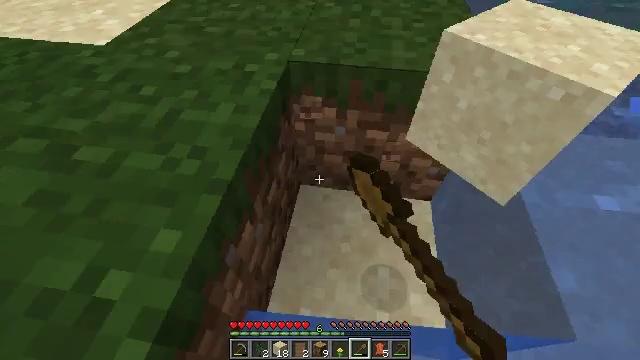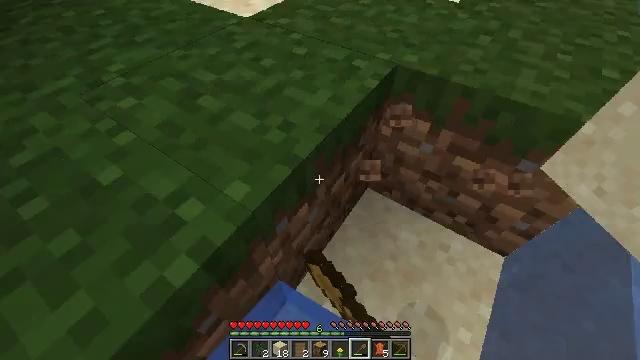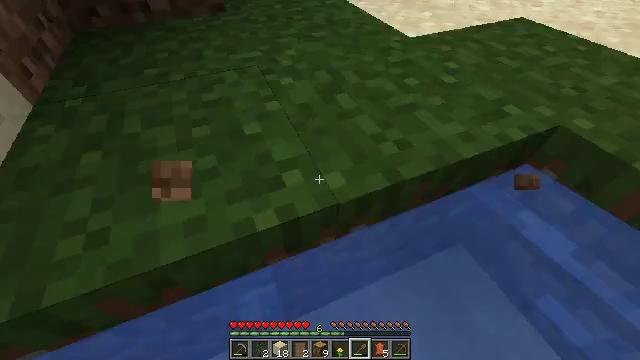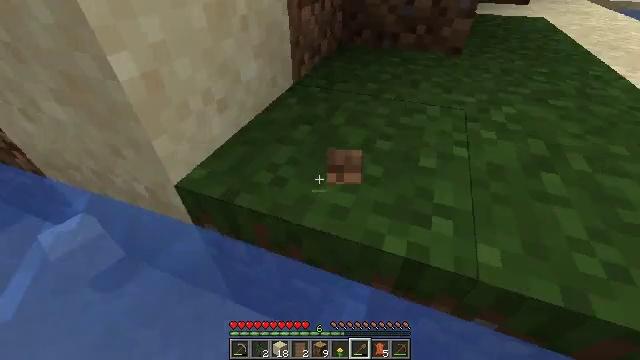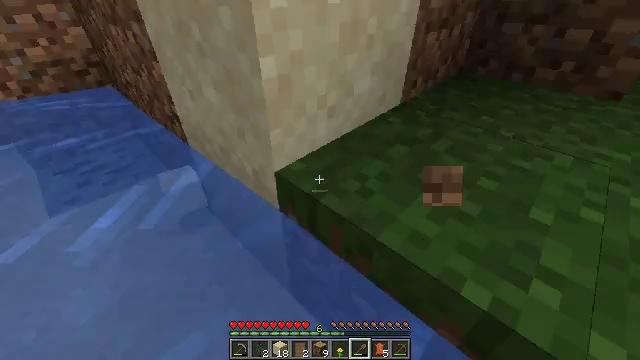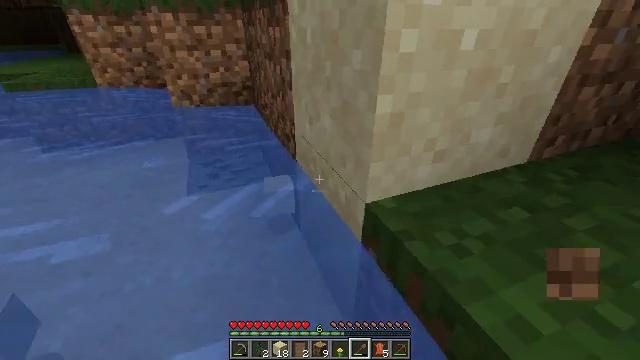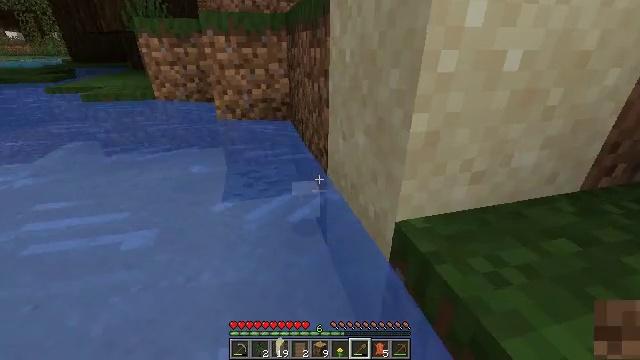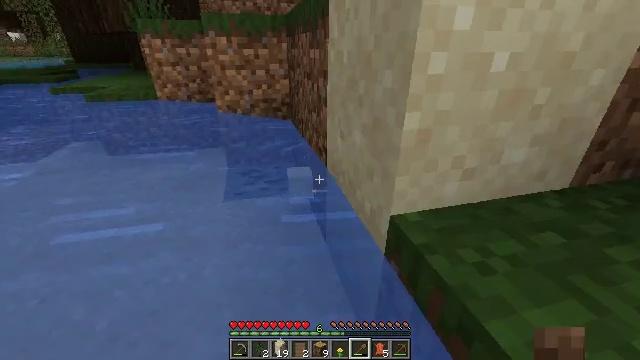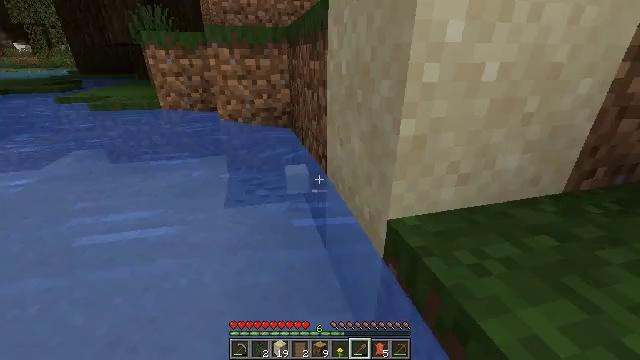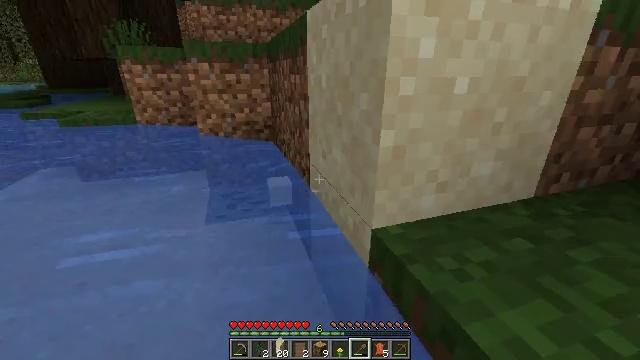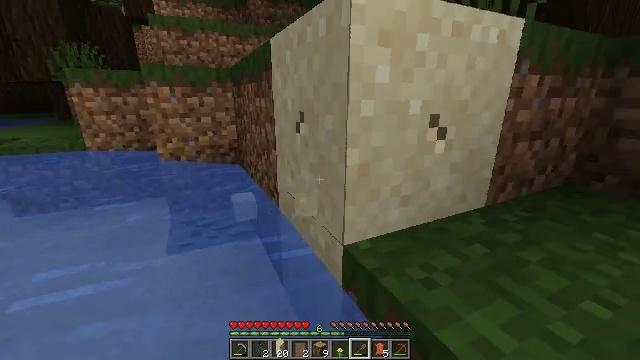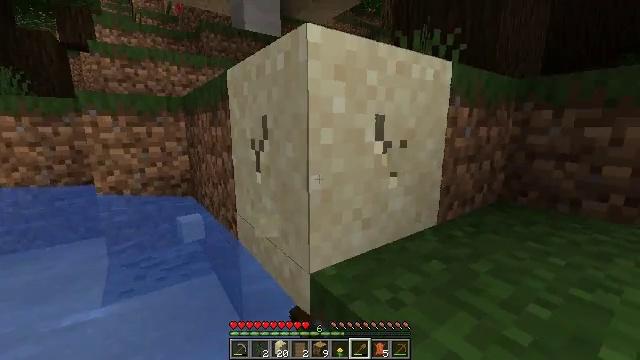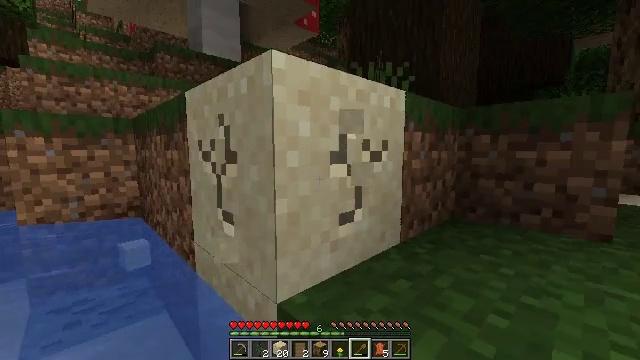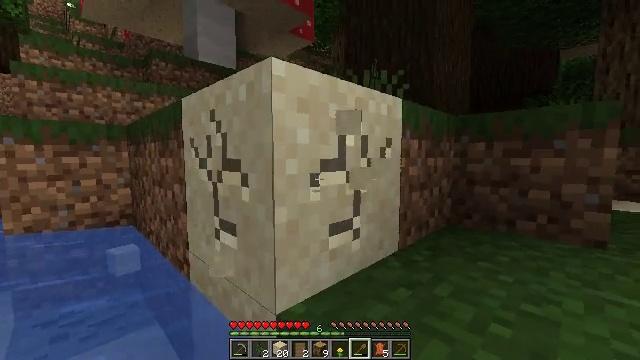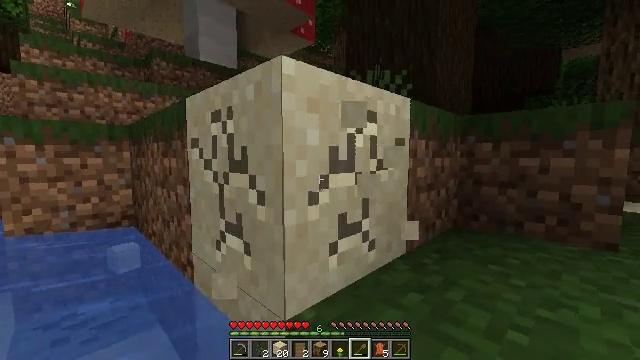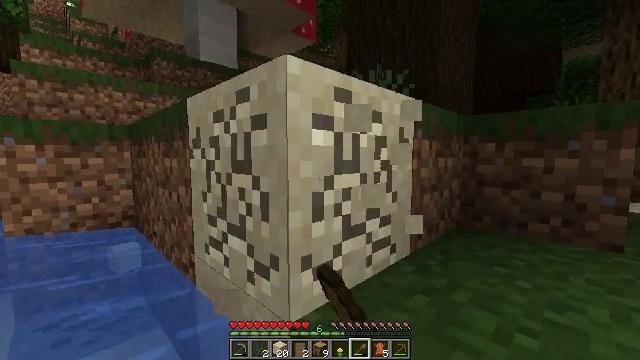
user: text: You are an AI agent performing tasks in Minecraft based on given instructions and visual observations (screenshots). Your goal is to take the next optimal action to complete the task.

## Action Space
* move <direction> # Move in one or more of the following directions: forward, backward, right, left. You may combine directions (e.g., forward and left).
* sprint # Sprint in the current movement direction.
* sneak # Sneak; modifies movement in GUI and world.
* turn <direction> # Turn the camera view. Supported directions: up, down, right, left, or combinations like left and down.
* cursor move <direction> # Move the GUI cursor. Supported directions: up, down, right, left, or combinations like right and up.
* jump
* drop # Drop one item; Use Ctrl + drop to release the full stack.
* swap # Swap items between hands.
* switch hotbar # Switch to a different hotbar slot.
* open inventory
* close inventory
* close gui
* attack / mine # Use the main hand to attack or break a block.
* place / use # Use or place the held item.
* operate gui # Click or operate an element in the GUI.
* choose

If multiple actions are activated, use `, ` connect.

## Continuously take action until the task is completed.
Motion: motion action
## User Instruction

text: Mine sand by the water.
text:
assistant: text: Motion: move back and move right, turn left, attack / mine
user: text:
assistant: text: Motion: move back and move right, turn left and up, attack / mine
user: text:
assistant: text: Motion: move back and move right, turn left and up
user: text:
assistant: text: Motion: move back and move right, turn left and up
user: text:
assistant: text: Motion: move back and move right, turn left and up
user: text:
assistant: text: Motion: move back and move right, turn left and up
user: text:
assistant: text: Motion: move back and move left
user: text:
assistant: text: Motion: move left, turn up
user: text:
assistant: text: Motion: move left, turn right and up
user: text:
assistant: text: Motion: move left, turn right and up, attack / mine
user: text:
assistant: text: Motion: move left, turn right and up, attack / mine
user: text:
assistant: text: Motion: move left, turn right and up, attack / mine
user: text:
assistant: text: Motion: move left, turn right and up, attack / mine
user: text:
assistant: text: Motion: move left, attack / mine
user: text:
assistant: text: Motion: move left, attack / mine
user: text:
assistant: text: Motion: move left, attack / mine
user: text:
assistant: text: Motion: move left, attack / mine
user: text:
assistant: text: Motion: move left, attack / mine
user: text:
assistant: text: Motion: move left, turn right and down, attack / mine
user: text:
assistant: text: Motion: move left, turn right and down, attack / mine
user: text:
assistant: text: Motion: move left, turn right and down, attack / mine
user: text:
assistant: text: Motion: move left, turn right and down, attack / mine
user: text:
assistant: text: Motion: move left, attack / mine
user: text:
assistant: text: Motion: move left, turn right and down, attack / mine
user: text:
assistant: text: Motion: turn right and down, attack / mine
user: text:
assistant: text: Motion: turn right and down, attack / mine
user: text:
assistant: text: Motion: turn right, attack / mine
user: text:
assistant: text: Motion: attack / mine
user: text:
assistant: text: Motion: attack / mine
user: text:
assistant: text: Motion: attack / mine